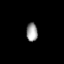
Tissue: lung
Cell type: Epithelial cells
Senescence score: 0.2211
Nuclear area (px): 202
Mean DAPI intensity: 157.941